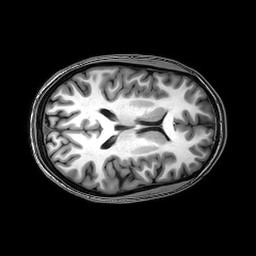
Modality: T1w
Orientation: axial
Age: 22
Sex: female
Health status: healthy
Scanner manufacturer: philips
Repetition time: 0.008406 s
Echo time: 0.00388 s